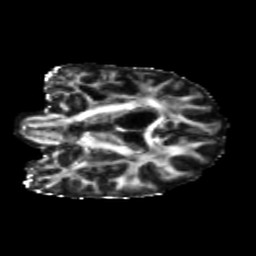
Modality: FA
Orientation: coronal
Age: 37
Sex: female
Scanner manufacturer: siemens
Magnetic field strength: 3 T
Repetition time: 5.25 s
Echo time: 0.08 s